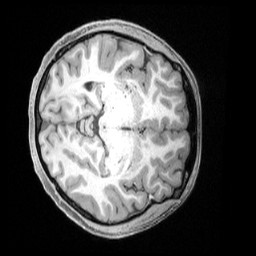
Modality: T1w
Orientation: axial
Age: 29
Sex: female
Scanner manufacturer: siemens
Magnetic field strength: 3 T
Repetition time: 2.4 s
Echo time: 0.00228 s